Field crop: maize
Growth stage: 2
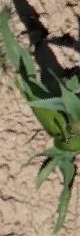
Species: maize